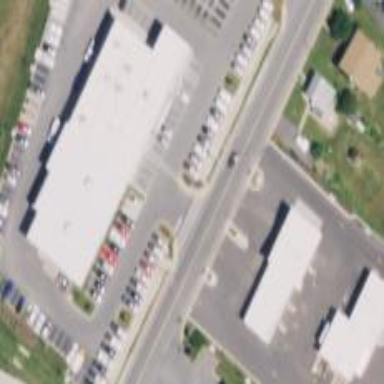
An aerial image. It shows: Flat-roofed building with car shop and charging station.